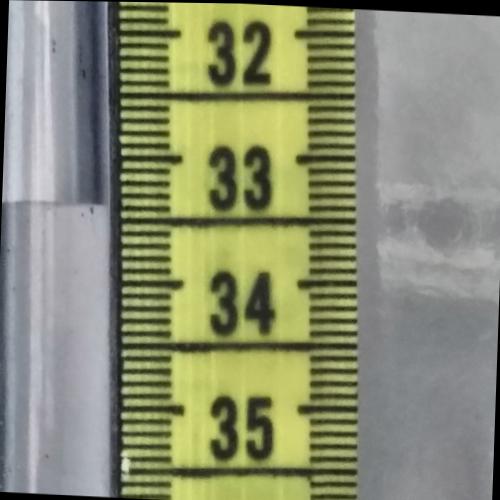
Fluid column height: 33.4 cm